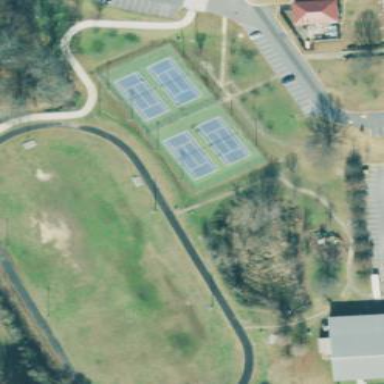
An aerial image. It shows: Tennis court on pitch.